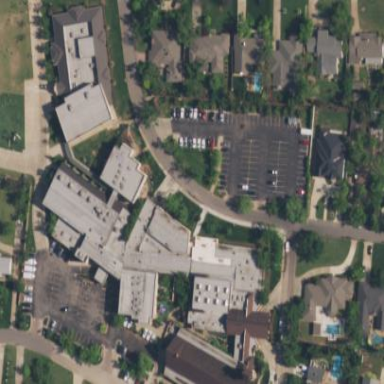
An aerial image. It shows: School.